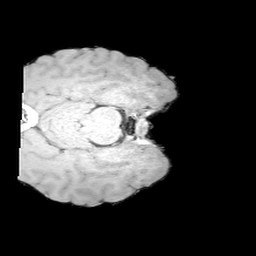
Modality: MP2RAGE
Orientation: axial